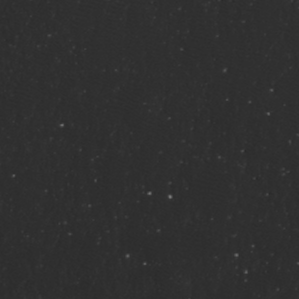
Label: non_frost